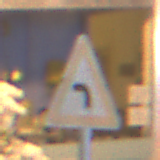
Verkehrszeichen: KurveLinks
Umgebung: Outdoor, Urban
Tageszeit: Night
Wetter: Overcast
Licht: Artificial
Jahreszeit: Winter
Kontrast: MediumContrast